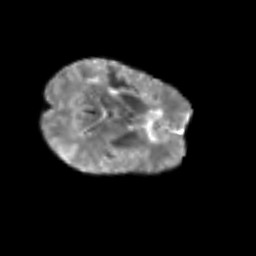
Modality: T2w
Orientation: axial
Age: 46
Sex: male
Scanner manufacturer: siemens
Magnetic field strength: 3 T
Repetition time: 6.1 s
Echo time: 0.101 s